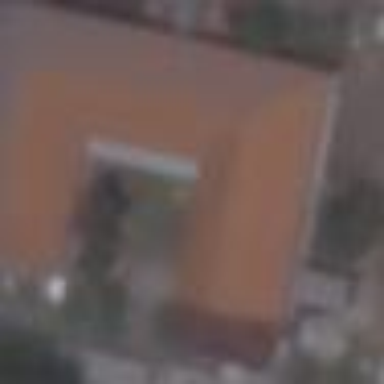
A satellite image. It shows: College building with tiled roof.